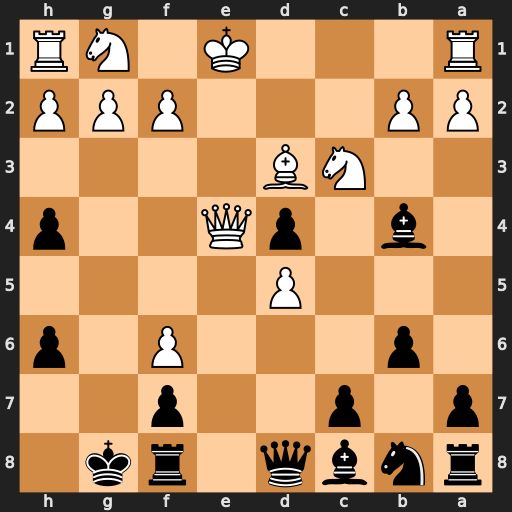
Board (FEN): rnbq1rk1/p1p2p2/1p3P1p/3P4/1b1pQ2p/2NB4/PP3PPP/R3K1NR
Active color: b
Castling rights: KQ
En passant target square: -
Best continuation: Re8 O-O-O Rxe4